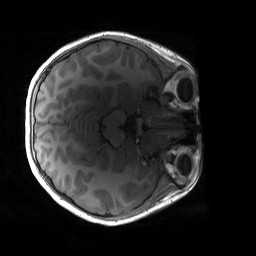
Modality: T1w
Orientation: axial
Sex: female
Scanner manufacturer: siemens
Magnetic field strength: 3 T
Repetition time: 1.9 s
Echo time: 0.00243 s